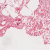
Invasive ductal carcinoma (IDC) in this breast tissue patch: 0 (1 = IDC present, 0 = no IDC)